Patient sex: M
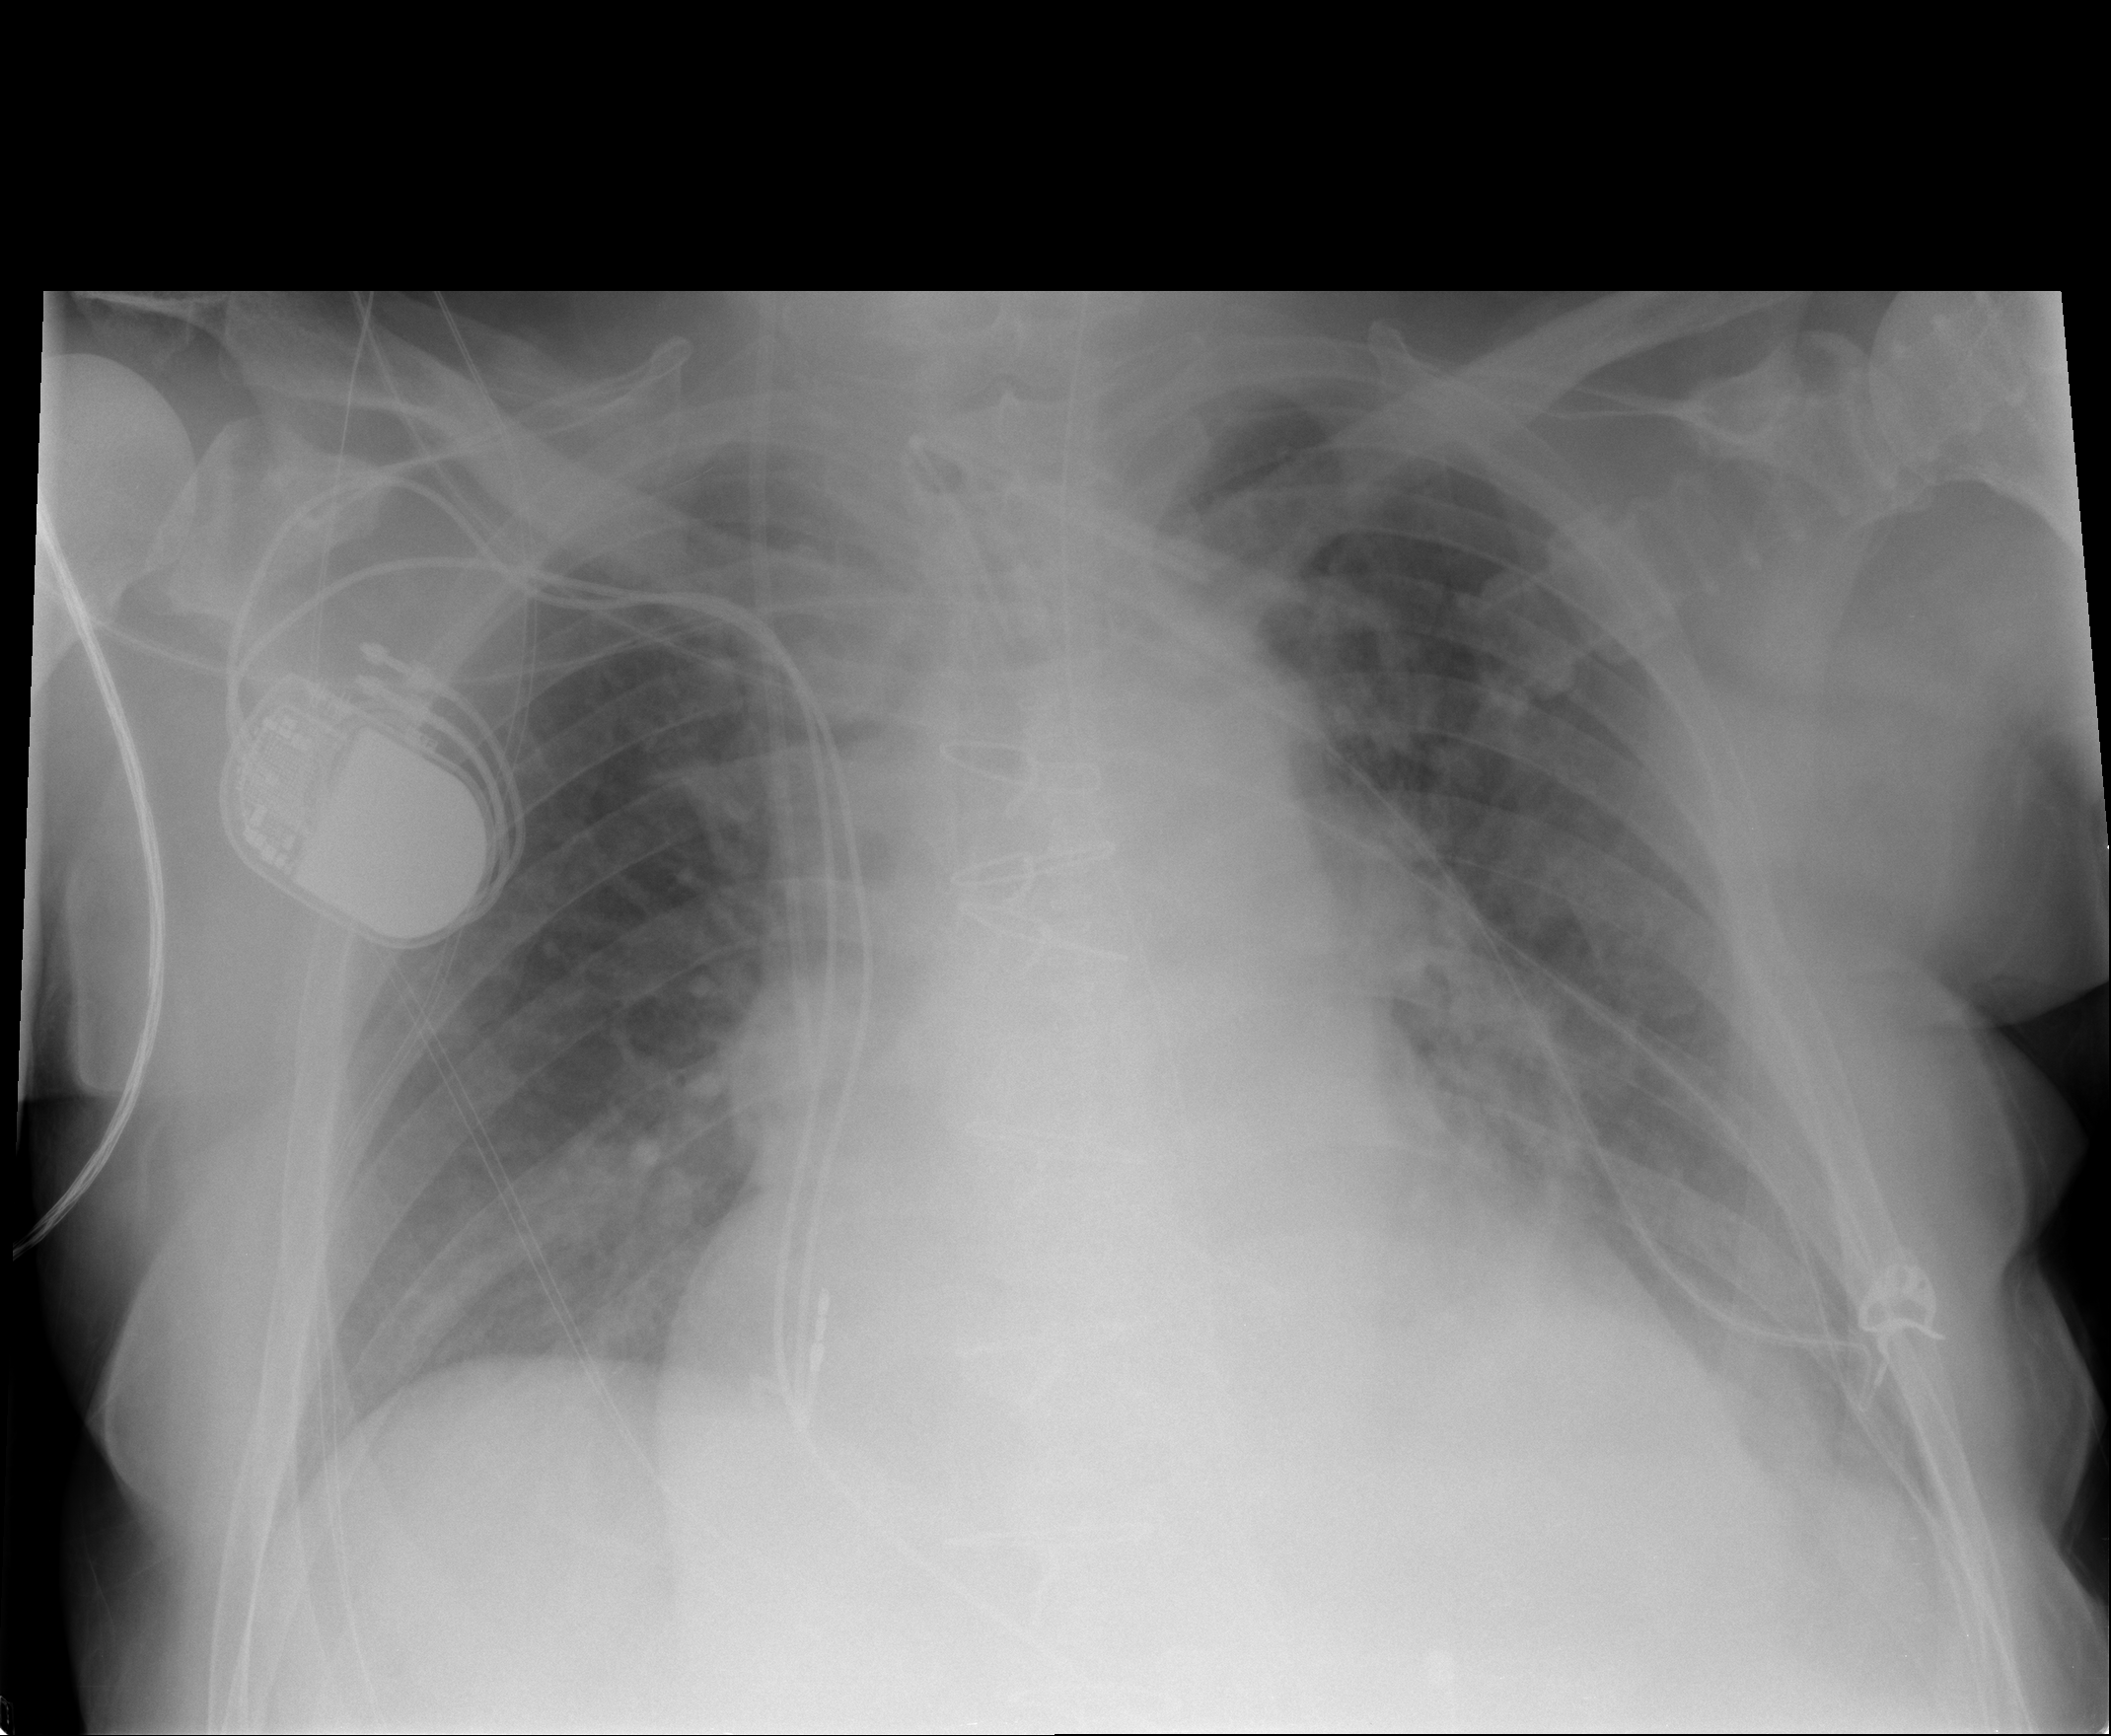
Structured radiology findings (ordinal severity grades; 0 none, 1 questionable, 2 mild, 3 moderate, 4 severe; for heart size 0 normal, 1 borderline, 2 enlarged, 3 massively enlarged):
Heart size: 2
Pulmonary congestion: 2
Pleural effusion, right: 0
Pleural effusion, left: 2
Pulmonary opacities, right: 0
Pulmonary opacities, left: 0
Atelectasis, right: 1
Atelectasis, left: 3